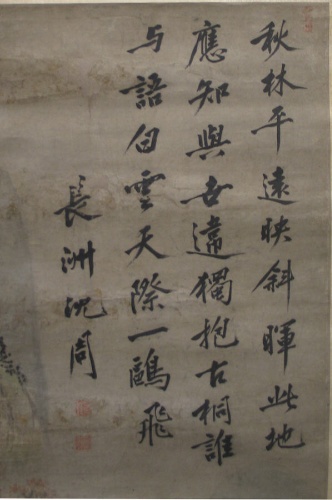
Artist: Unidentified artist
Object type: Hanging scroll
Classification: Paintings
Medium: Hanging scroll; ink and color on paper
Culture: China
Period: Qing dynasty (?) (1644–1911)
Dimensions: Image: 122 1/2 x 41 1/4 in. (311.2 x 104.8 cm)
Overall with mounting: 166 1/2 x 49 in. (422.9 x 124.5 cm)
Overall with knobs: 166 1/2 x 53 1/2 in. (422.9 x 135.9 cm)
Department: Asian Art
Credit line: John Stewart Kennedy Fund, 1913
Accession year: 1913
Repository: Metropolitan Museum of Art, New York, NY